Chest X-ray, PA view. Patient: 61 years old, sex M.
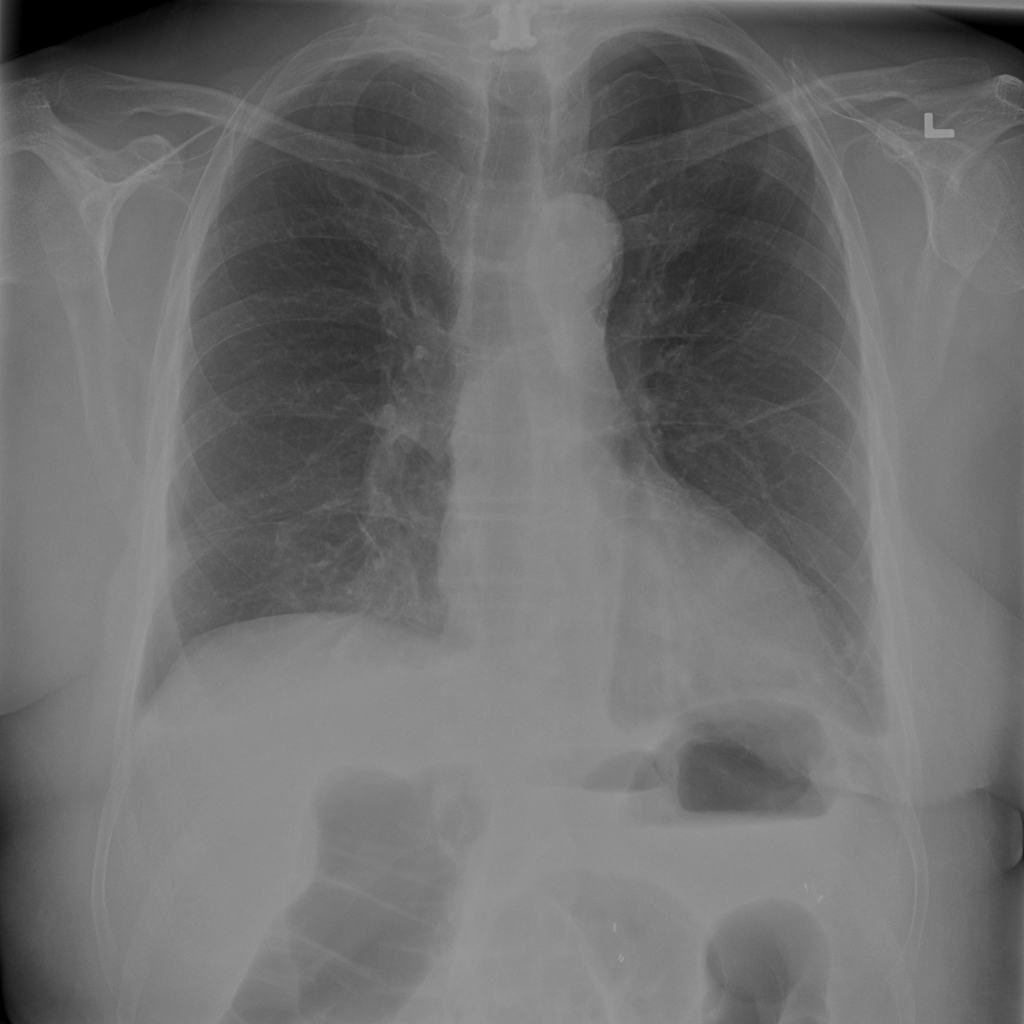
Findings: Pneumothorax